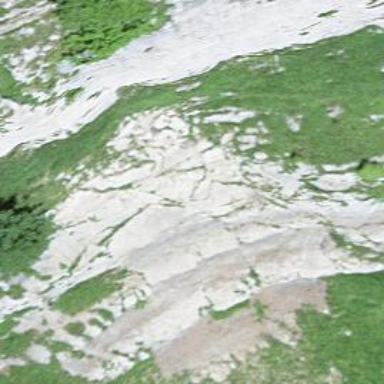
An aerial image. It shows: Natural cliff.